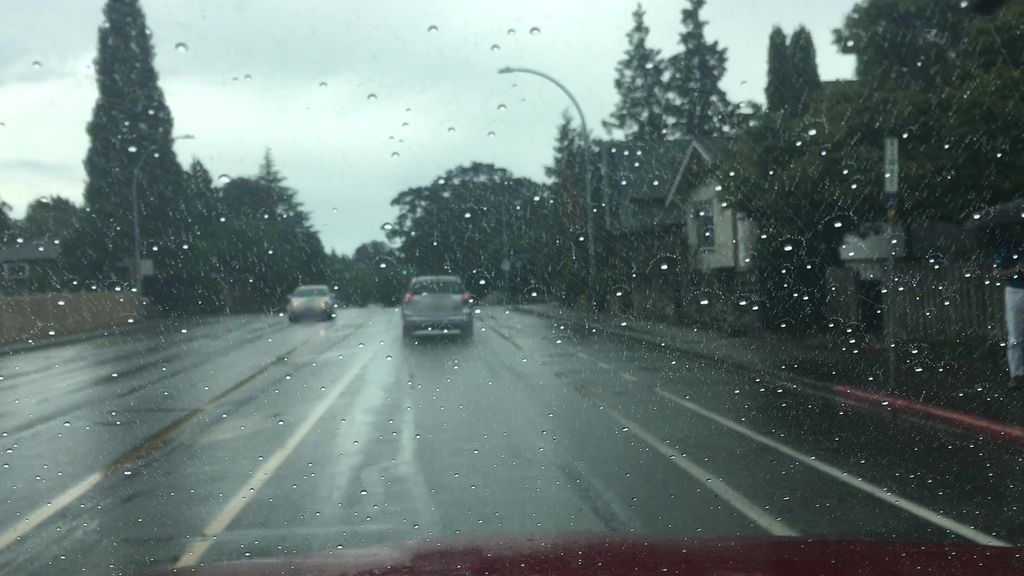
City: victoria